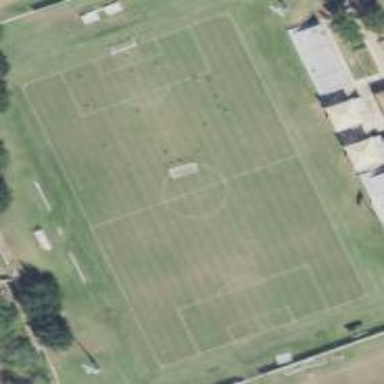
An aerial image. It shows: Soccer pitch for leisureland activities.